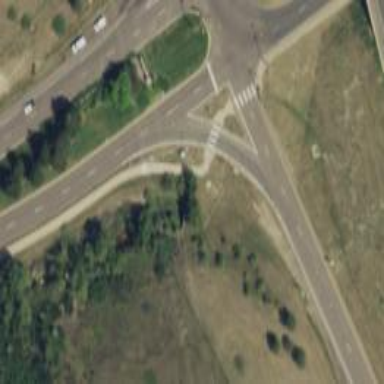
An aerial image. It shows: Marked zebra crossing on the road.